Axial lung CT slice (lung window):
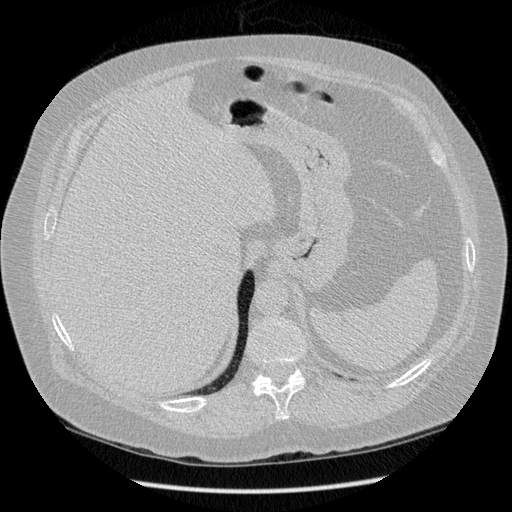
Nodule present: no